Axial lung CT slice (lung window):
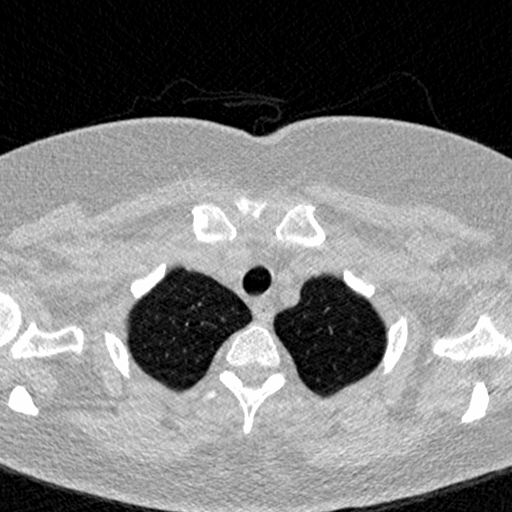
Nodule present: no